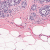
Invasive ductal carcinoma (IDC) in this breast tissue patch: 0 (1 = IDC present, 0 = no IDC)